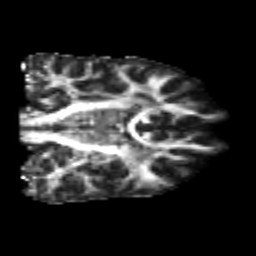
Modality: FA
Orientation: coronal
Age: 21
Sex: male
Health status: healthy
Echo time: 0.074 s